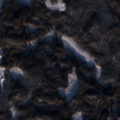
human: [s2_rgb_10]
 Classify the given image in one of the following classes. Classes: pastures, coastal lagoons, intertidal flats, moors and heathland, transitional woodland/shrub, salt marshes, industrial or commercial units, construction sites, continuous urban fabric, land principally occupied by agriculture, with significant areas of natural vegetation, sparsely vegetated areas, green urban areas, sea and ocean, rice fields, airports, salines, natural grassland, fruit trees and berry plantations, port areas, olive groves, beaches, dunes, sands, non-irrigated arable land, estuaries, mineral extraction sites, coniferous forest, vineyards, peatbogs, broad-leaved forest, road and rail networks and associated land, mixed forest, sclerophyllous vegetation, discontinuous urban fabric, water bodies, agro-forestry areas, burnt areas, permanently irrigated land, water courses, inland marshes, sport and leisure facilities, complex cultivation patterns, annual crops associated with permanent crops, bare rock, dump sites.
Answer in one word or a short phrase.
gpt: coniferous forest, mixed forest